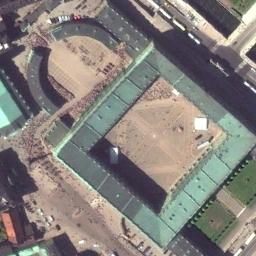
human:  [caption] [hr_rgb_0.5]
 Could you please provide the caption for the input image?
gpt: There are several buildings beside the palace .

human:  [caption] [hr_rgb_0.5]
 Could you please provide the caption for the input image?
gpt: The green square palace has a courtyard and two lawns .

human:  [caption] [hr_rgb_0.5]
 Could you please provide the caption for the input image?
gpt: The palace is on the open place next to some buildings .

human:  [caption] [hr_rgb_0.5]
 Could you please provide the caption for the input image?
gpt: The roof of this palace is black and there is a white vacant lot in front of the palace .

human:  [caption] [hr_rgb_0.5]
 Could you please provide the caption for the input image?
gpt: There are two green lawns beside the green palace .